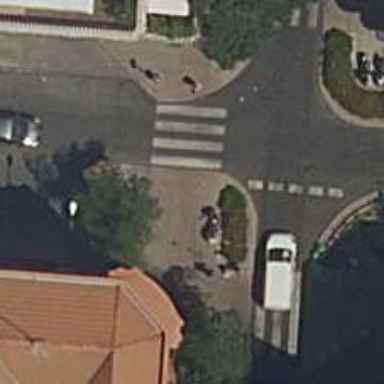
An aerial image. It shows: Marked crossing on the road.